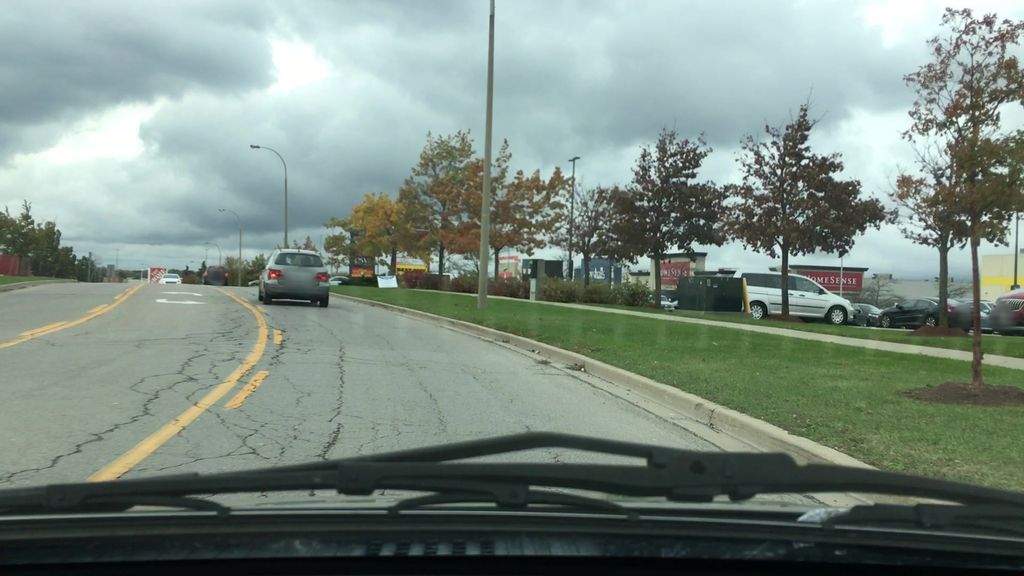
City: hamilton